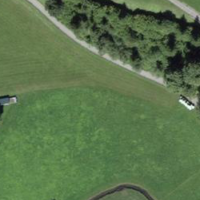
EUNIS habitat code: 24
Species observed at this site:
Medicago sativa
Ajuga reptans
Mercurialis perennis